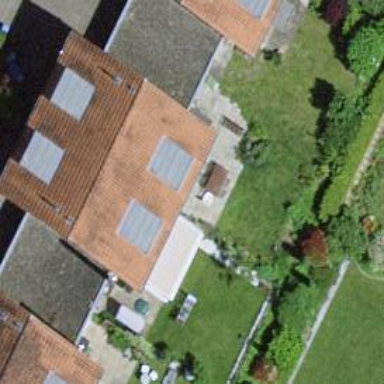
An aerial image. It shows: Simple house.